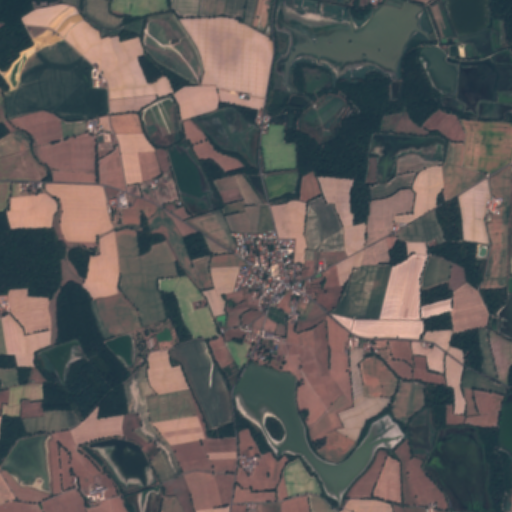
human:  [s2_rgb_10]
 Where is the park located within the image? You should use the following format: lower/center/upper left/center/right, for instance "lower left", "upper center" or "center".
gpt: The park is located in the center of the image.
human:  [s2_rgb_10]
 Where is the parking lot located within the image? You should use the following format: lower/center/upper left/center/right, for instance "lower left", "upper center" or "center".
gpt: The parking lot is located in the center of the image.
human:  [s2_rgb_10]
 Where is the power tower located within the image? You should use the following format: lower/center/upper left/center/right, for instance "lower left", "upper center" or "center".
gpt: The power tower is located in the lower of the image.
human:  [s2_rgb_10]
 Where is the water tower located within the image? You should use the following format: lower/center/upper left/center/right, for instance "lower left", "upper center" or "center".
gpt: The water tower is located in the lower center of the image.
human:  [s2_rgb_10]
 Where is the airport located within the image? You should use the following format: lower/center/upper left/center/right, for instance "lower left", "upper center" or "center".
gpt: There is no airport in the image.